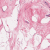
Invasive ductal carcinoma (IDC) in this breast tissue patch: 0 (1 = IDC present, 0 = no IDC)